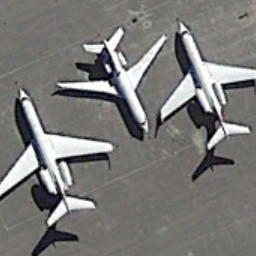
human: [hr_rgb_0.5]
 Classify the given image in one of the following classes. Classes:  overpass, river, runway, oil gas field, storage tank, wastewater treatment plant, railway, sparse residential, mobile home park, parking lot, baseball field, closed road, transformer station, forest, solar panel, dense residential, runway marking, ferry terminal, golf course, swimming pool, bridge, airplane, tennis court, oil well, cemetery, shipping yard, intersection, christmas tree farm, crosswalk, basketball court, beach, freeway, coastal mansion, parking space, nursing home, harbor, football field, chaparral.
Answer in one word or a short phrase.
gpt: airplane